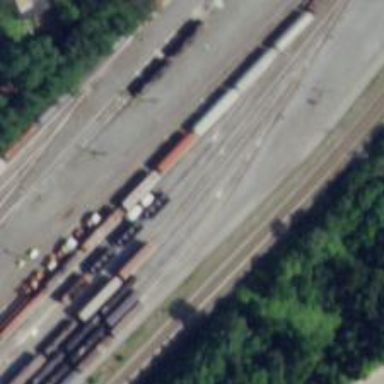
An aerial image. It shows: Railway yard in service.